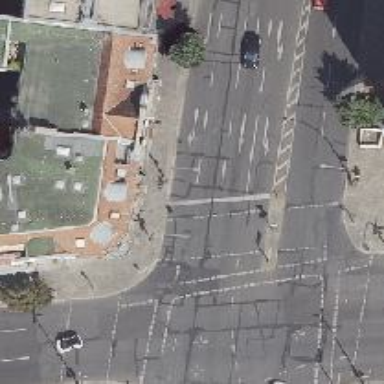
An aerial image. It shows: Road with traffic signals.